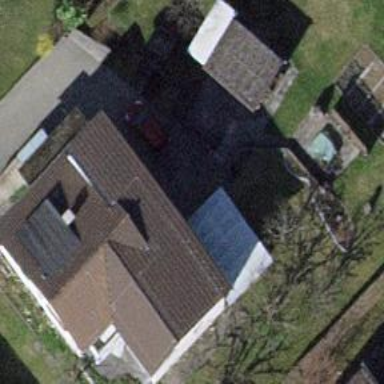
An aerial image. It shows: Building with tiled roof.